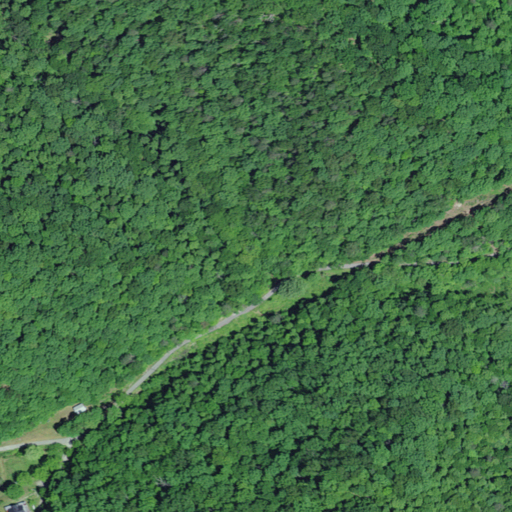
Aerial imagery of valley in Kentucky named Spice Hollow containing deciduous forest, open development, mixed forest, and low intensity development